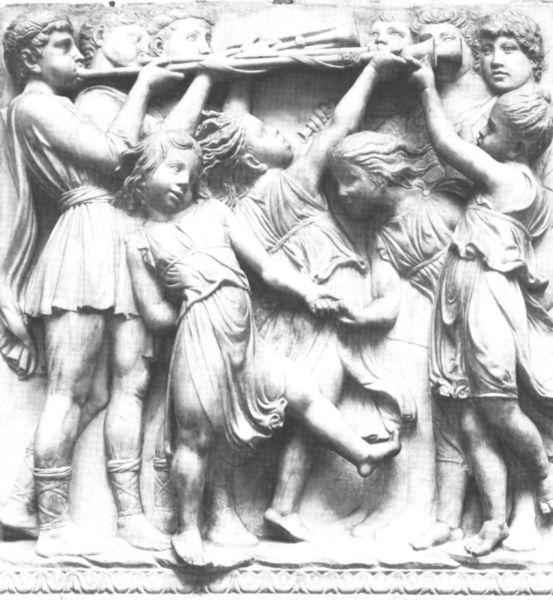
Titel: Cantoria
Künstler: Luca della Robbia
Institution: Florenz, Museo dell´Opera del Duomo
Schlagwörter: weiß, mädchen, grau, kleid, kleider, köpfe, marmor, gürtel, fest, tanz, falten, stein, tragen, bild, horn, haare, gewänder, musik, locken, kinder, engel, skulptur, beine, relief, füße, schuhe, jungen, knaben, trage, figuren, essen, sandalen, zehe, foto, fotografie, fuss, schwarzweiß, rom, flöte, jüngling, posaunen, umhänge, fröhlich, trompeten, reigen, posaune, putti, blasen, flöten, trompete, jünglinge, ausgelassen, bläser, tanzend, biold